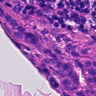
Metastatic tissue present: yes